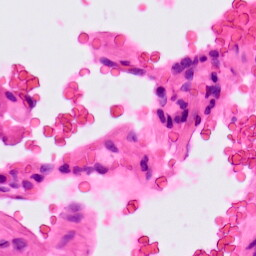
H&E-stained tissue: Lung